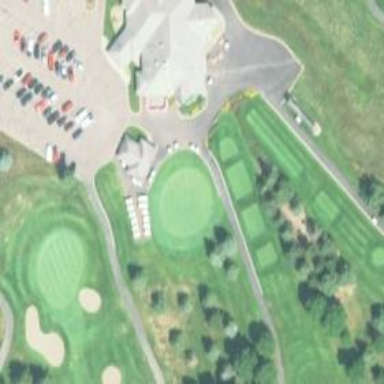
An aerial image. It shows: Path for both roads and golfers.